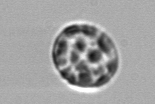
Label: Thalassiosira